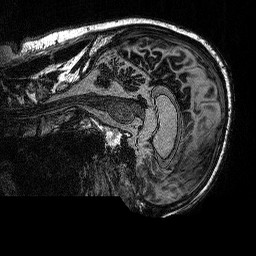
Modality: MP2RAGE
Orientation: sagittal
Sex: male
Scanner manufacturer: siemens
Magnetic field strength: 3 T
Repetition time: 5 s
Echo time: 0.00292 s